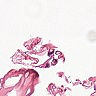
Metastatic tissue present: no